Question: We are using Bootstrap 3 Dropdown however, it looks like this when there is a horizontal scroll bar that the container 'div' shows when the page is not big enough in width. Please aware that it is not the scroll bar of the browser window. The scrollbar clips the dropdown like below:

I have checked 'dropdown-menu' which is associated with the 'ul' element that is the dropdown and it looks fine to me:
'''
.dropdown-menu {
position: absolute;
top: 100%;
left: 0;
z-index: 1000;
display: none;
float: left;
min-width: 160px;
padding: 5px 0;
margin: 2px 0 0;
list-style: none;
font-size: 15px;
text-align: left;
background-color: #ffffff;
border: 1px solid #999999;
border-radius: 4px;
-webkit-box-shadow: 0 6px 12px rgba(0, 0, 0, 0.175);
box-shadow: 0 6px 12px rgba(0, 0, 0, 0.175);
background-clip: padding-box;
}
'''
Later I checked whether the container 'div' has any 'z-index' defined but I couldn't find any. But it has a class called 'table-responsive' and it looks like this:
'''
@media screen and (max-width: 1600px)
.table-responsive {
margin-bottom: 15px;
overflow-x: auto;
overflow-y: hidden;
width: 100%;
}
'''
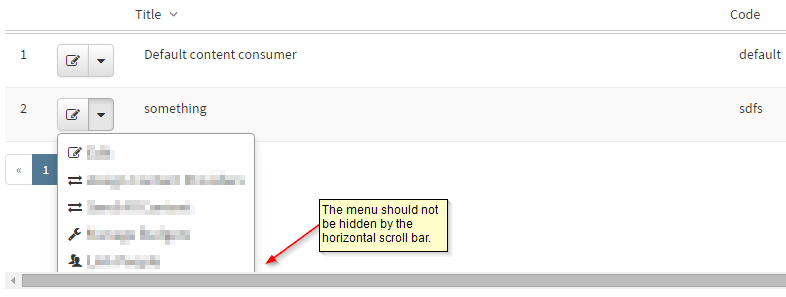
Answer: I have found the answer. First of all, change 'btn-group''s 'position' css rule from 'relative' to 'inherit'.
'''
$("#dropdownMenu").on("show.bs.dropdown", function () {
// For difference between offset and position: http://stackoverflow.com/a/<PHONE>/44852
var dropdownButtonPosition = $(this).position();
var dropdownButtonOffset = $(this).offset();
var dropdownButtonHeight = $(this).height();
var dropdownMenu = $(this).find(".dropdown-menu:first");
var dropdownMenuHeight = dropdownMenu.height();
var scrollToTop = $(document).scrollTop();
// It seems there are some numbers that don't get included so I am using some tolerance for
// more accurate result.
var heightTolerance = 17;
// I figured that window.innerHeight works more accurate on Chrome
// but it is not available on Internet Explorer. So I am using $(window).height()
// method where window.innerHeight is not available.
var visibleWindowHeight = window.innerHeight || $(window).height();
var totalHeightDropdownOccupies = dropdownMenuHeight +
dropdownButtonOffset.top + dropdownButtonHeight + heightTolerance - scrollToTop;
// If there is enough height for dropdown to fully appear, then show it under the dropdown button,
// otherwise show it above dropdown button.
var dropdownMenuTopLocation = totalHeightDropdownOccupies < visibleWindowHeight
? dropdownButtonPosition.top + dropdownButtonHeight
: dropdownButtonPosition.top - dropdownMenuHeight - dropdownButtonHeight + heightTolerance;
dropdownMenu.css("left", dropdownButtonPosition.left)
.css("top", dropdownMenuTopLocation);
});
'''